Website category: university
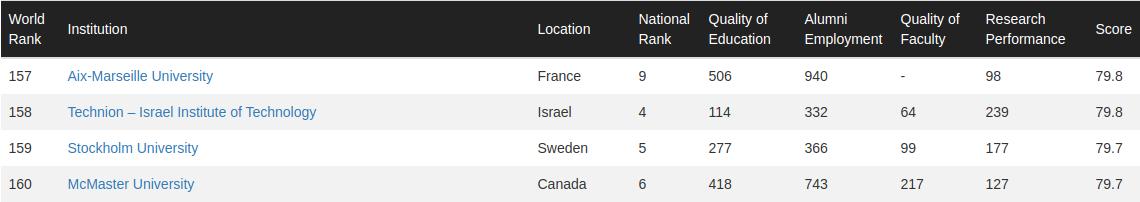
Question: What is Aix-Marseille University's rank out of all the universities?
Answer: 157

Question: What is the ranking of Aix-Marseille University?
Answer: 157

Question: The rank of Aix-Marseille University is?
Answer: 157

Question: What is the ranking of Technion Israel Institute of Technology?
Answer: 158

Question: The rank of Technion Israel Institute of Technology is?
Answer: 158

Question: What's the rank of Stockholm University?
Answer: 159

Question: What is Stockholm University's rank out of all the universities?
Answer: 159

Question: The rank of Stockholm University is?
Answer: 159

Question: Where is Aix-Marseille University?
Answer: France

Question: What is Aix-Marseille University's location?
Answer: France

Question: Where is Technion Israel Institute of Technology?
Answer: Israel

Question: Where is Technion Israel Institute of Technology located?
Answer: Israel

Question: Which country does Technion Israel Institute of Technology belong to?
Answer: Israel

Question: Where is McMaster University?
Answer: Canada

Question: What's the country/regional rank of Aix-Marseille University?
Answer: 9

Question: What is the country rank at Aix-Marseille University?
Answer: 9

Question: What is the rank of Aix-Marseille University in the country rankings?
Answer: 9

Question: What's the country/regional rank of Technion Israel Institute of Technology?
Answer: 4

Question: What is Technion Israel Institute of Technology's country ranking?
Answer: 4

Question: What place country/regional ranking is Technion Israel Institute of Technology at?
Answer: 4

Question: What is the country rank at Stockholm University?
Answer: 5

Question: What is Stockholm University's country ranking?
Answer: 5

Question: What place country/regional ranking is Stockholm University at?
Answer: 5

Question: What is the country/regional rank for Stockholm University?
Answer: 5

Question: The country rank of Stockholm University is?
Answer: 5

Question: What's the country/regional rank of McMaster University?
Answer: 6

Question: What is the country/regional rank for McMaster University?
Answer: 6

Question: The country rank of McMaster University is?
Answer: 6

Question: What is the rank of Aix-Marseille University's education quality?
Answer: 506

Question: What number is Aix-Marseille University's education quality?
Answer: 506

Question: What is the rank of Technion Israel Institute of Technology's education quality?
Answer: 114

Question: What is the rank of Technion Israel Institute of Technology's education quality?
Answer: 114

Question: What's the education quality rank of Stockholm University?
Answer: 277

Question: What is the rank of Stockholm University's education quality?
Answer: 277

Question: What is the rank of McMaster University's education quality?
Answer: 418

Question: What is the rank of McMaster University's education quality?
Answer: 418

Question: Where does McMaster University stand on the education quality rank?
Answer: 418

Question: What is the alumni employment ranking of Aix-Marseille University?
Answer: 940

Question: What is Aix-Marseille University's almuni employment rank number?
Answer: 940

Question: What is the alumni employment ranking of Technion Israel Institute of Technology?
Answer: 332

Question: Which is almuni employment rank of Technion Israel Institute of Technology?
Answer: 332

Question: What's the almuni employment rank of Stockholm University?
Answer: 366

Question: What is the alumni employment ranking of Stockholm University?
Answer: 366

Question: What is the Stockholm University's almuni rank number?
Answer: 366

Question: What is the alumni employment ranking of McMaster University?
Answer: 743

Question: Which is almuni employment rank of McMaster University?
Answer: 743

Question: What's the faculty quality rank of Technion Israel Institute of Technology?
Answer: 64

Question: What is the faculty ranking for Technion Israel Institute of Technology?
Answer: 64

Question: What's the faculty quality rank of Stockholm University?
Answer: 99

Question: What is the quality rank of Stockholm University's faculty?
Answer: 99

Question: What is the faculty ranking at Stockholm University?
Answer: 99

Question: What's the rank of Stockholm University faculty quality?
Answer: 99

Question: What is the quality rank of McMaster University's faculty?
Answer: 217

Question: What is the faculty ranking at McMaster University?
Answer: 217

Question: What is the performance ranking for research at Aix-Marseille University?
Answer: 98

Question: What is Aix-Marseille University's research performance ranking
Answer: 98

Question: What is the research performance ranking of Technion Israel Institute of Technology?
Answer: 239

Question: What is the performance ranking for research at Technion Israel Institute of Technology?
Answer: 239

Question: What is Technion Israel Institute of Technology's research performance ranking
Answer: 239

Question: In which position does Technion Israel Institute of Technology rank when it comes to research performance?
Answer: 239

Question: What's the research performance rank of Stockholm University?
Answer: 177

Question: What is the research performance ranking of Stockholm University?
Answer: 177

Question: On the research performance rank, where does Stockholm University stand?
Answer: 177

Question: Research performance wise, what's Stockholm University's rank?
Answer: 177